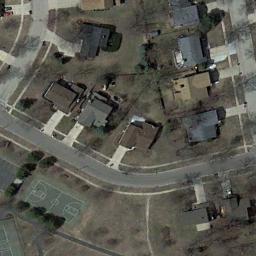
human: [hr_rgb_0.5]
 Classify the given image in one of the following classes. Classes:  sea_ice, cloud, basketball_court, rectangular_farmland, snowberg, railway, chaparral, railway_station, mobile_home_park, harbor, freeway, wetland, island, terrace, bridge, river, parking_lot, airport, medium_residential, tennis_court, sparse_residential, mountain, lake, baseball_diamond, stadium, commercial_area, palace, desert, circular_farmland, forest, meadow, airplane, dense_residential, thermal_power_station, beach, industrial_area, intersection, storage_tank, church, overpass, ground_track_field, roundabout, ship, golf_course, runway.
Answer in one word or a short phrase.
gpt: basketball_court